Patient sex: M
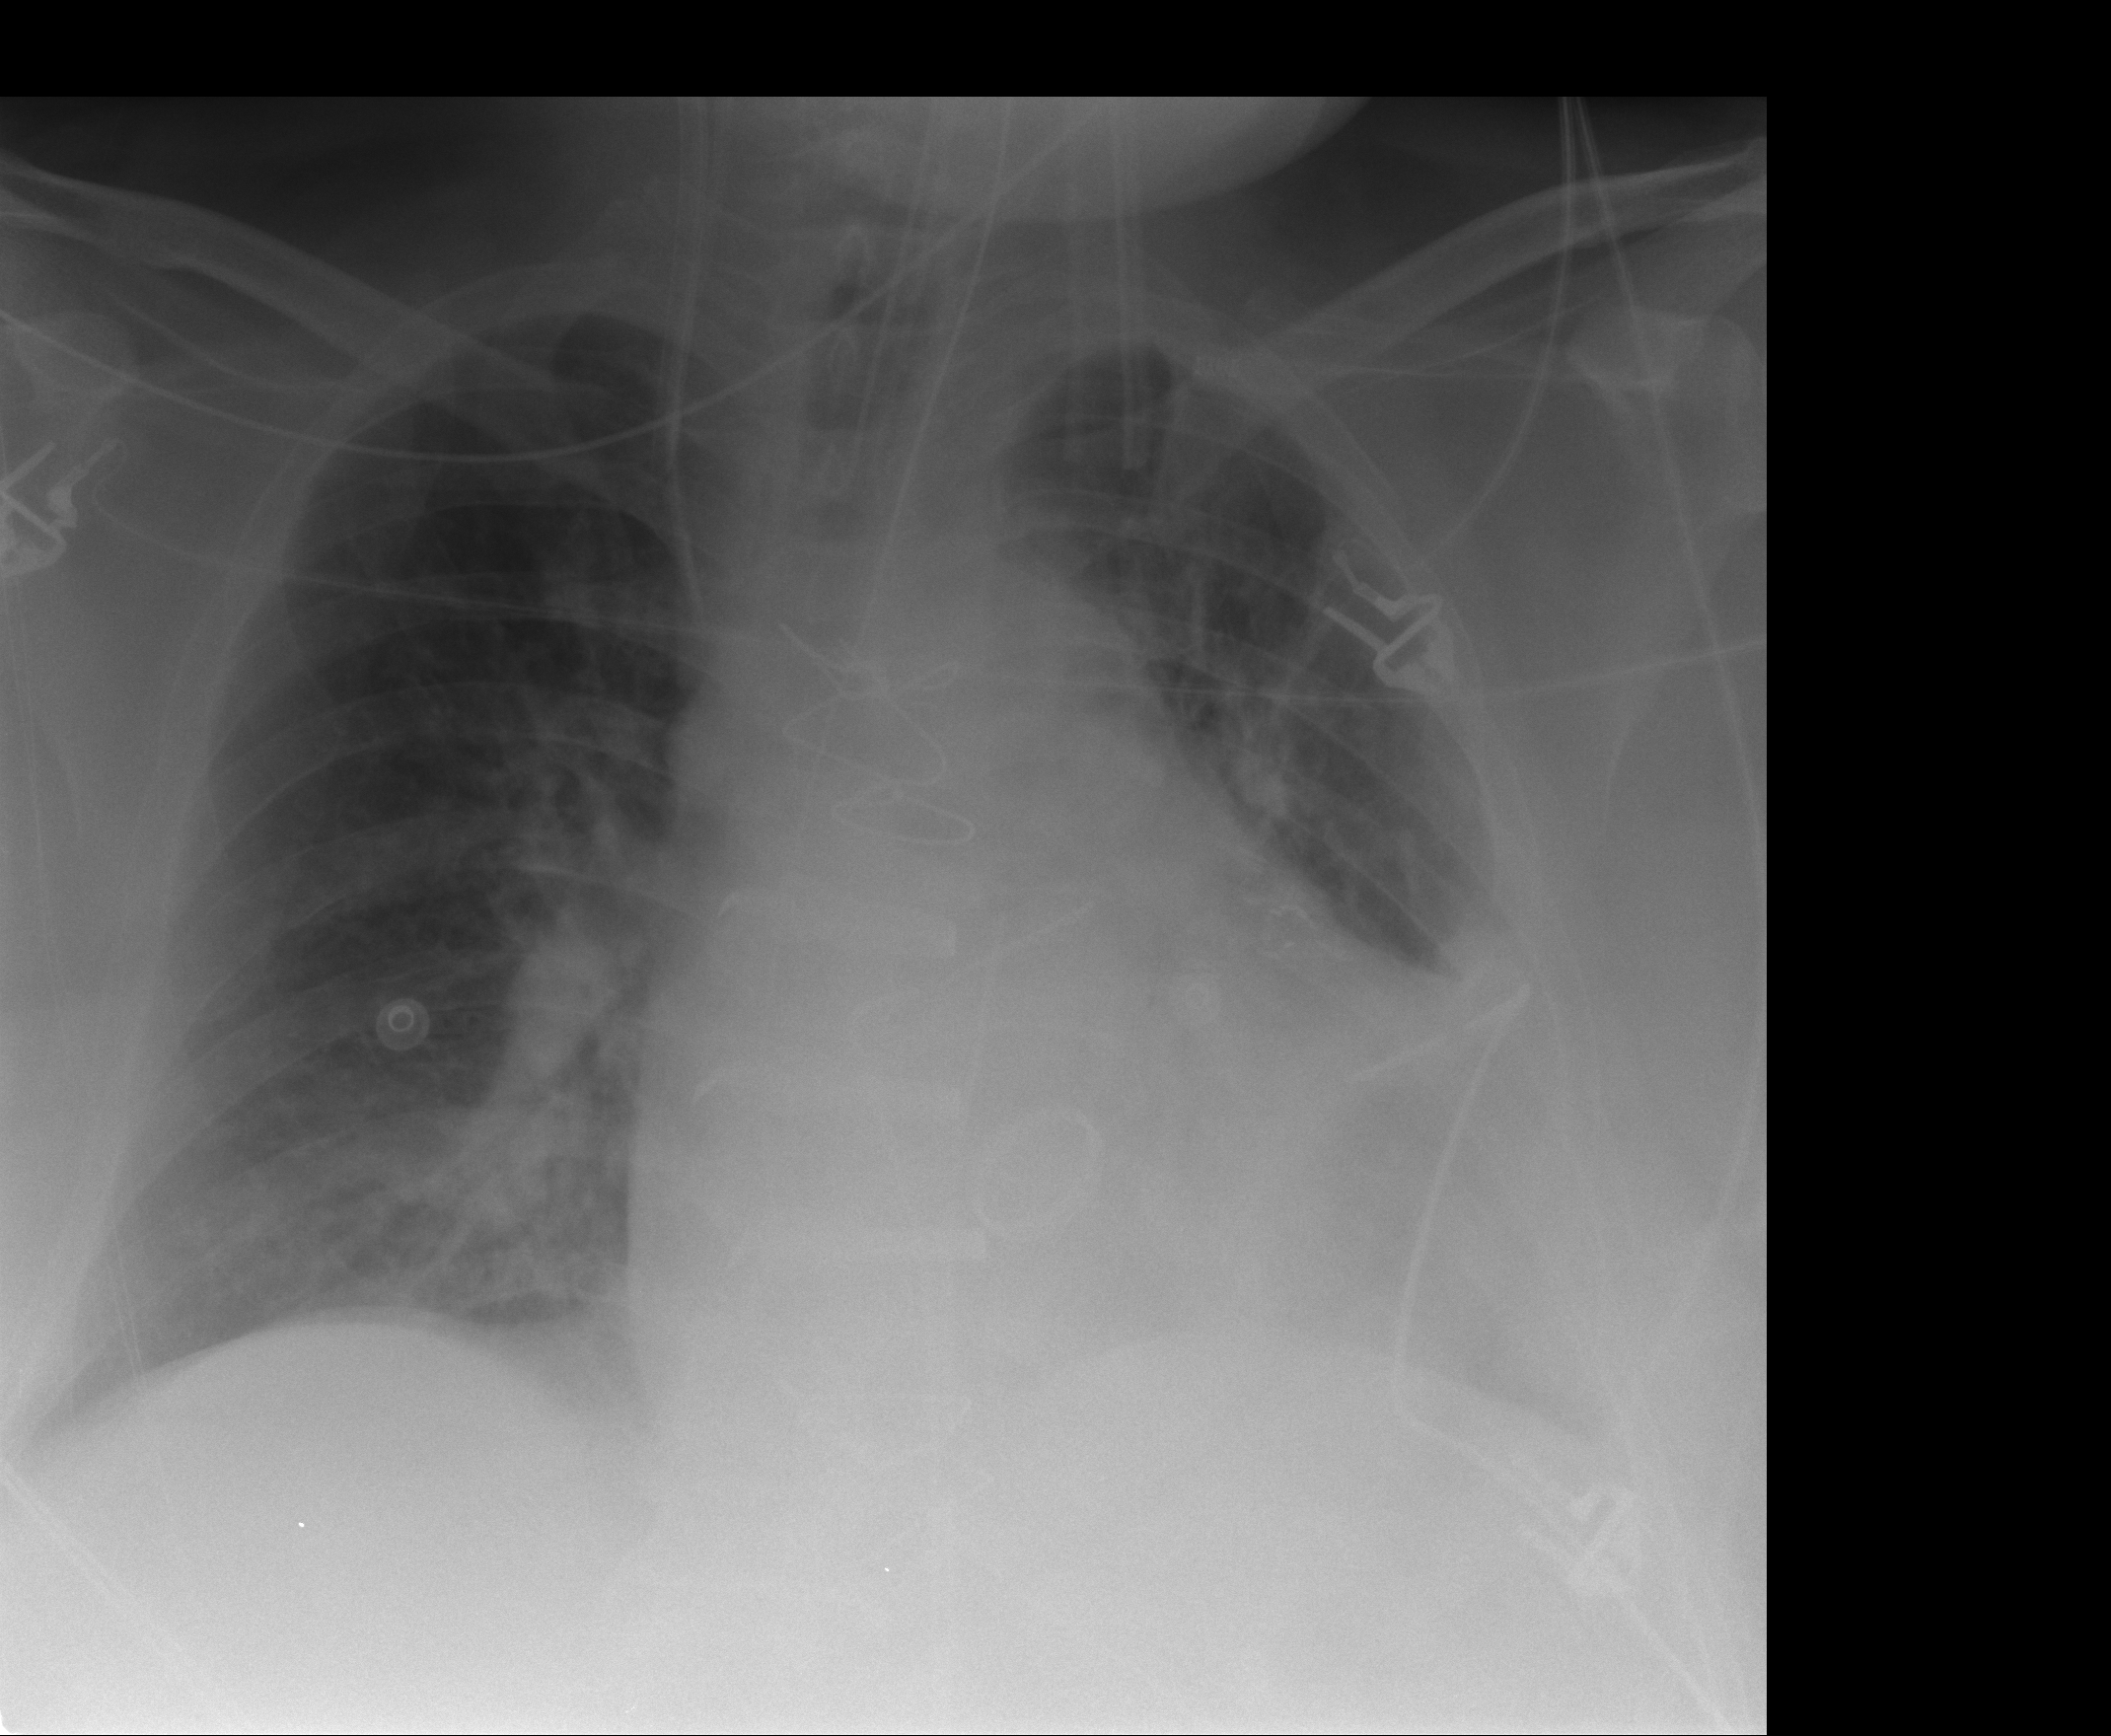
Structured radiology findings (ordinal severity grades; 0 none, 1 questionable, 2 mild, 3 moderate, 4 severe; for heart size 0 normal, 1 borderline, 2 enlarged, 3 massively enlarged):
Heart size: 2
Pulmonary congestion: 0
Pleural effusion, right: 0
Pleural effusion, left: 2
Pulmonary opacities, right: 0
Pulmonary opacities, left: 0
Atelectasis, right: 2
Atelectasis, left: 2